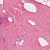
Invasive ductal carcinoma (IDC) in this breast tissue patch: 0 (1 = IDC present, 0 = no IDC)